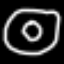
Label: donut